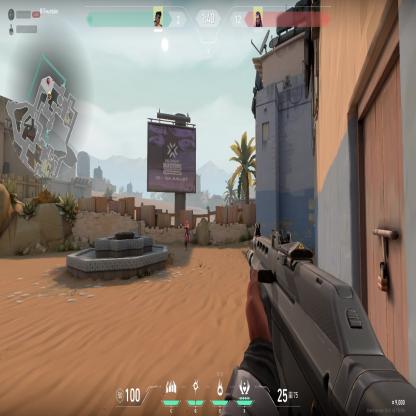
Label: enemy